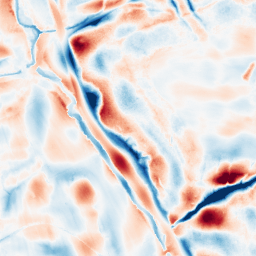
Category: wavelet
Decomposition family: wavelet_biorthogonal
Decomposition parameters: wavelet: bior5.5
level: 5
Upsampling method: bicubic
Upsampling parameters: scale: 8
Upsampling scale: 8